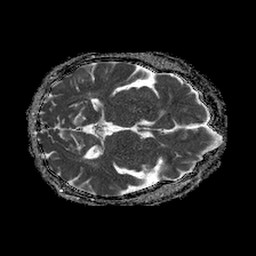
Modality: ADC
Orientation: axial
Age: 68
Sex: female
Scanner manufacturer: philips
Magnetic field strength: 1.5 T
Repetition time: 4.6 s
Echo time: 0.08528 s